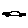
Label: car